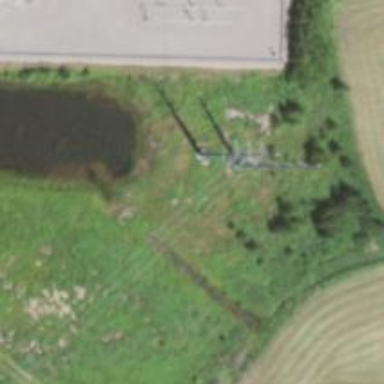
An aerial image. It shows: Power tower.